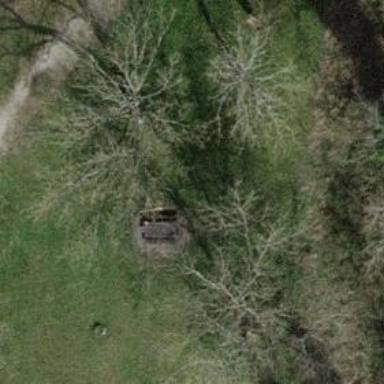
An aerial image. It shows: Picnic table located in leisure land area.